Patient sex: F
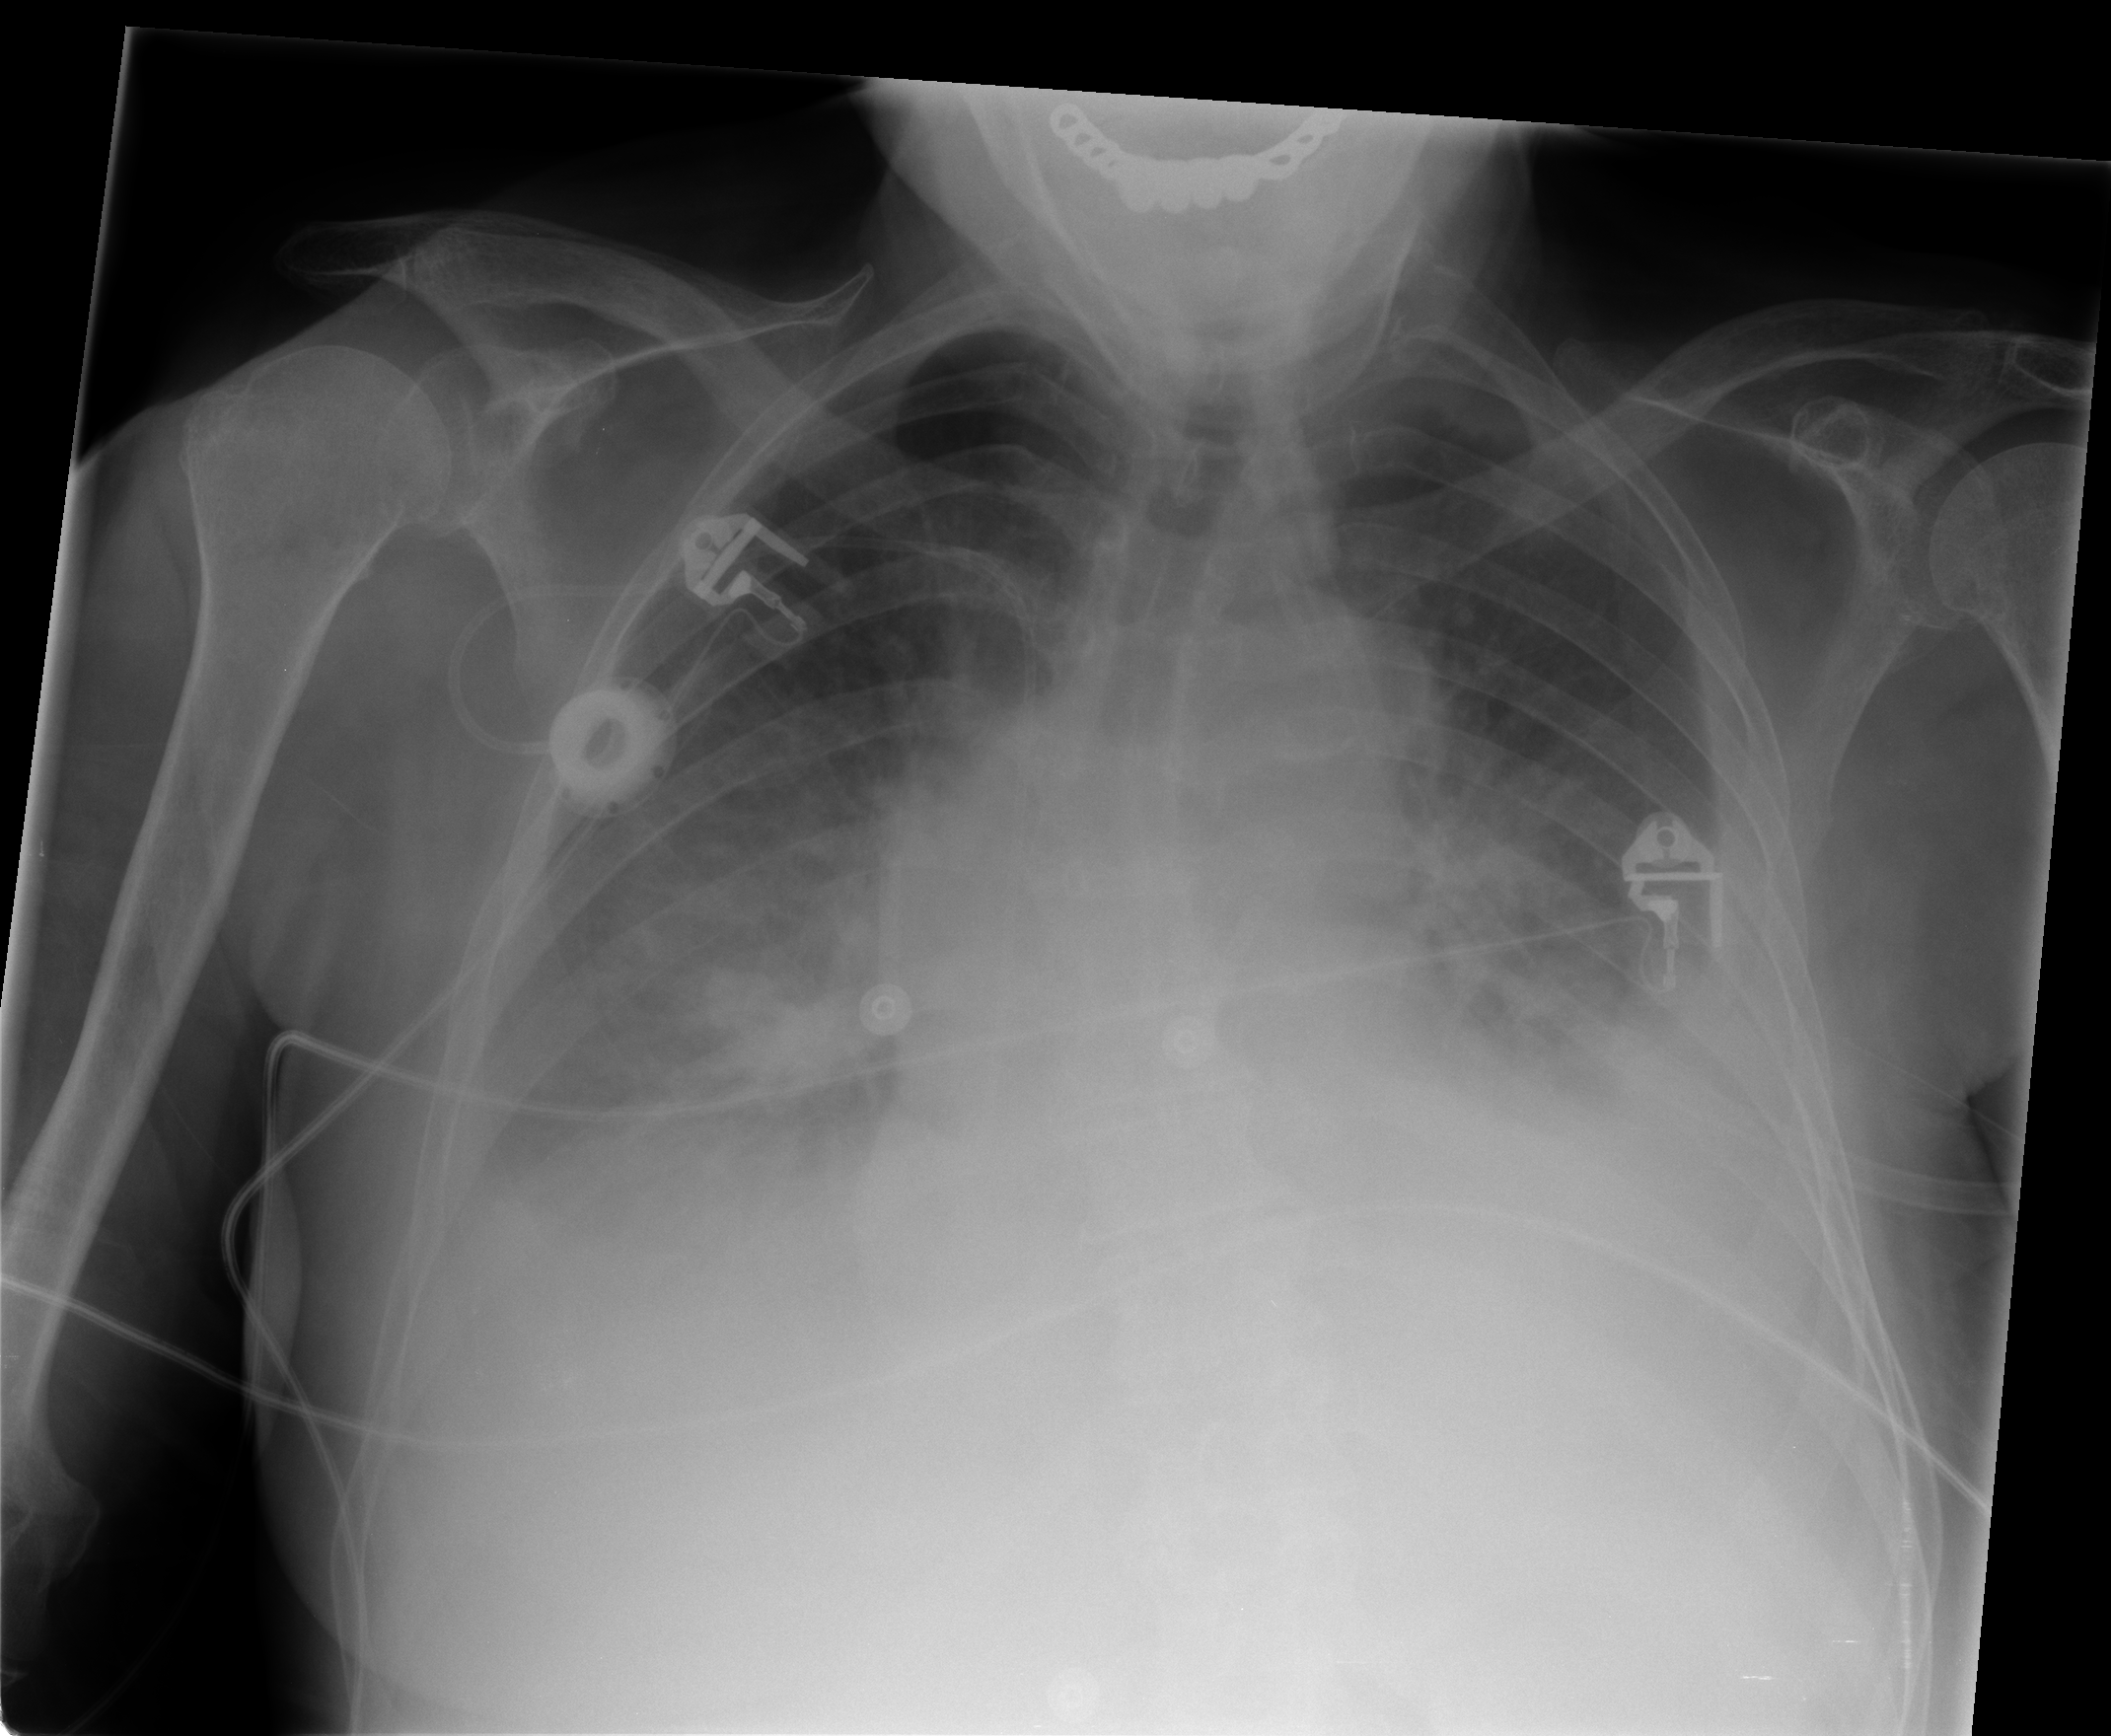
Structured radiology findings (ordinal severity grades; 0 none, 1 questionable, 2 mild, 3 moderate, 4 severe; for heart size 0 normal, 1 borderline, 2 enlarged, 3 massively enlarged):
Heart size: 1
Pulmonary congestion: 2
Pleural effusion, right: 2
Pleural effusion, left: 3
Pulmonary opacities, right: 2
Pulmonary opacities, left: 0
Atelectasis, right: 2
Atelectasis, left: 2